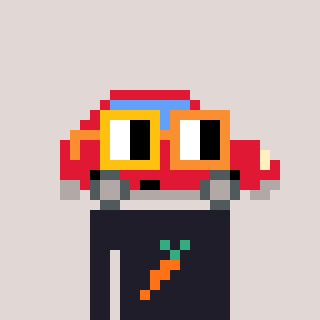
a pixel art character with square yellow and orange glasses, a car-shaped head and a grayscale-colored body on a warm background